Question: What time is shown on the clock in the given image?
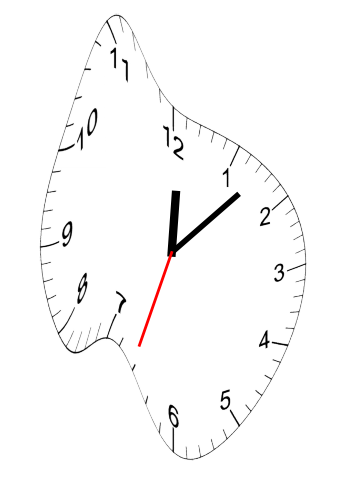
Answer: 12:07:33